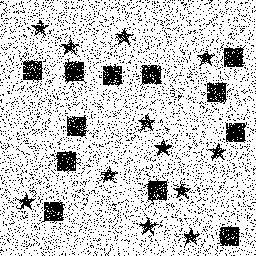
Squares: 12
Triangles: 0
Stars: 12
Total shapes: 24